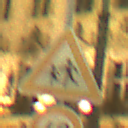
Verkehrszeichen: KinderRechts
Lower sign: Geschwindigkeit40
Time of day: Night
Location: Outdoor (Urban)
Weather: Overcast
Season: NotSpecified
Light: Artificial